Question: I am using GDI+ to draw some white text outlined with black.
I tried using a graphics path but I got poor results (especially using small text sizes) so I thought about rendering black text at the 8 pixel positions around the text and then drawing white over the top.
The result is the sort of thing I want, but the code doesn't seem all that efficient. Is there a better way of achieving the same result?
My Code:
'''
Private _whiteFont As New Font("Segoe UI", 8)
Private _blackFont As New Font("Segoe UI", 8)
Private Sub Button1_Click(sender As Object, e As EventArgs) Handles Button1.Click
DrawTextWithOutline("12", New Point(18, 9))
End Sub
Private Sub DrawTextWithOutline(ByVal text As String, ByVal pt As Point)
Using g As Graphics = Me.CreateGraphics
g.DrawString(text, _blackFont, Brushes.Black, pt.X - 1, pt.Y) 'left
g.DrawString(text, _blackFont, Brushes.Black, pt.X, pt.Y + 1) 'top
g.DrawString(text, _blackFont, Brushes.Black, pt.X + 1, pt.Y) 'right
g.DrawString(text, _blackFont, Brushes.Black, pt.X, pt.Y + 1) 'bottom
g.DrawString(text, _blackFont, Brushes.Black, pt.X - 1, pt.Y - 1) 'top left
g.DrawString(text, _blackFont, Brushes.Black, pt.X - 1, pt.Y + 1) 'bottom left
g.DrawString(text, _blackFont, Brushes.Black, pt.X + 1, pt.Y - 1) 'top right
g.DrawString(text, _blackFont, Brushes.Black, pt.X + 1, pt.Y + 1) 'bottom right
g.DrawString(text, _whiteFont, Brushes.White, pt)
End Using
End Sub
'''
Sample Result:

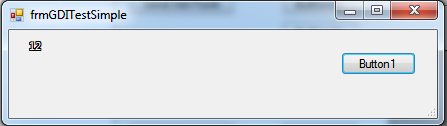
Answer: You didn't post your GraphicsPath attempt, but this version seems to draw ok. I used a bold font to try to get more white space inside and a 2-pixel black pen to get the outline:
'''
e.Graphics.SmoothingMode = SmoothingMode.AntiAlias
Using gp As New GraphicsPath, _
f As New Font("Segoe UI", 8, FontStyle.Bold), _
p As New Pen(Brushes.Black, 2)
gp.AddString(text, f.FontFamily, f.Style, f.Size + 3, New Point(100, 40), _
StringFormat.GenericTypographic)
e.Graphics.DrawPath(p, gp)
e.Graphics.FillPath(Brushes.White, gp)
End Using
'''
Beauty is in the eye of the beholder: